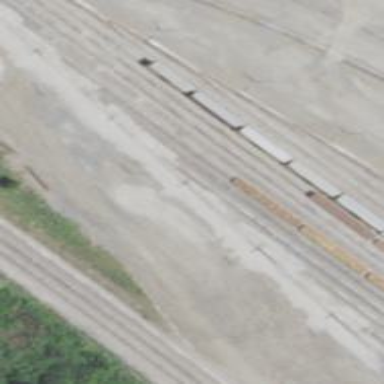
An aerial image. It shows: Railway yard used for servicing trains.